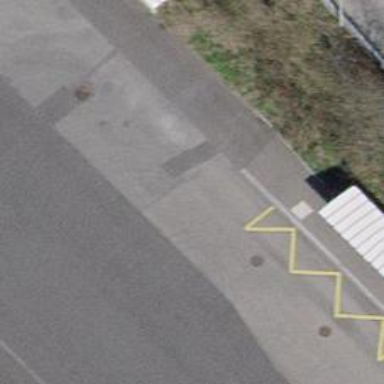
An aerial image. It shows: Bus stop with designated public transport stop position.